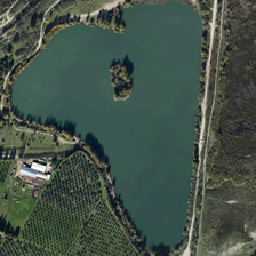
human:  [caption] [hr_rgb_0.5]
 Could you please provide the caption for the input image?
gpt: the pond with a little island in it is surrounded by sparsely planted trees and bareland .

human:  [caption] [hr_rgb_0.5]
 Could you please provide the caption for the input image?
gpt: the cordate pond next to a house with white roof is surrounded by greenland .

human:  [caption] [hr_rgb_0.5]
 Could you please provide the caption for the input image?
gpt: A pond with a central island is surrounded by forests and roads.

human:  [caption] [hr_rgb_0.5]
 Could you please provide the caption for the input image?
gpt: A pond with an island in the middle is surrounded by trees and roads.

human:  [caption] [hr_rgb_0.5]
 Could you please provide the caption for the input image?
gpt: a pond with an island in the center is enclosed by woods and a road.